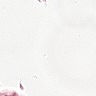
Metastatic tissue present: no